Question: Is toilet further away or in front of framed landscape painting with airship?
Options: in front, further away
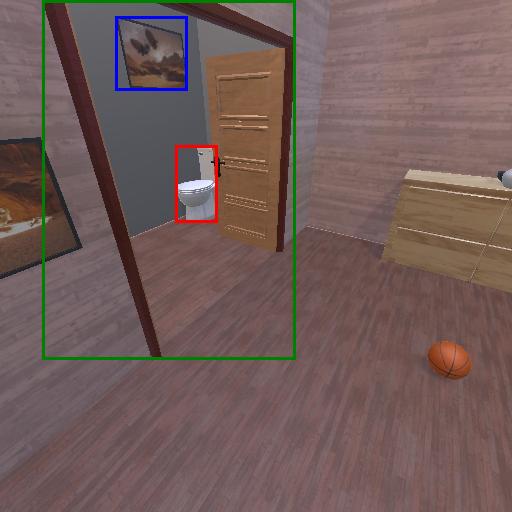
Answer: in front